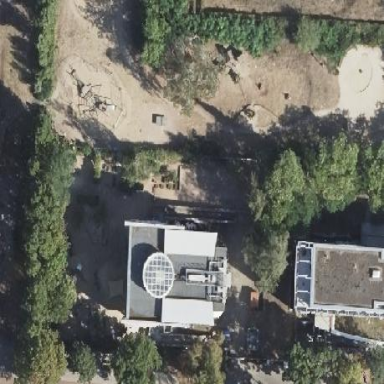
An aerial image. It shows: Kindergarten.